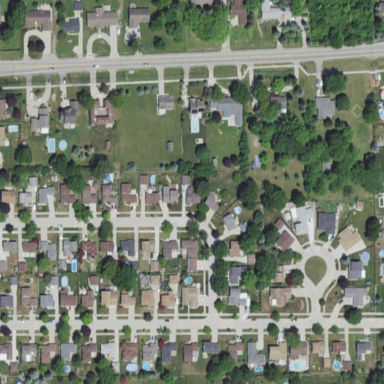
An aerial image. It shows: Residential area composed of single-family homes.